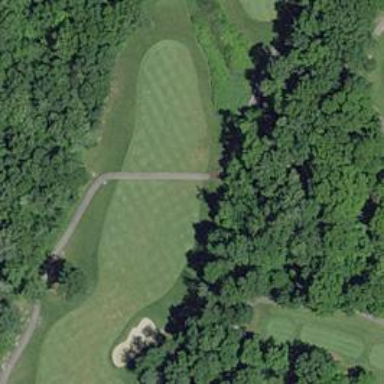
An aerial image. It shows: Service road used as golf cart path.